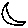
Label: moon